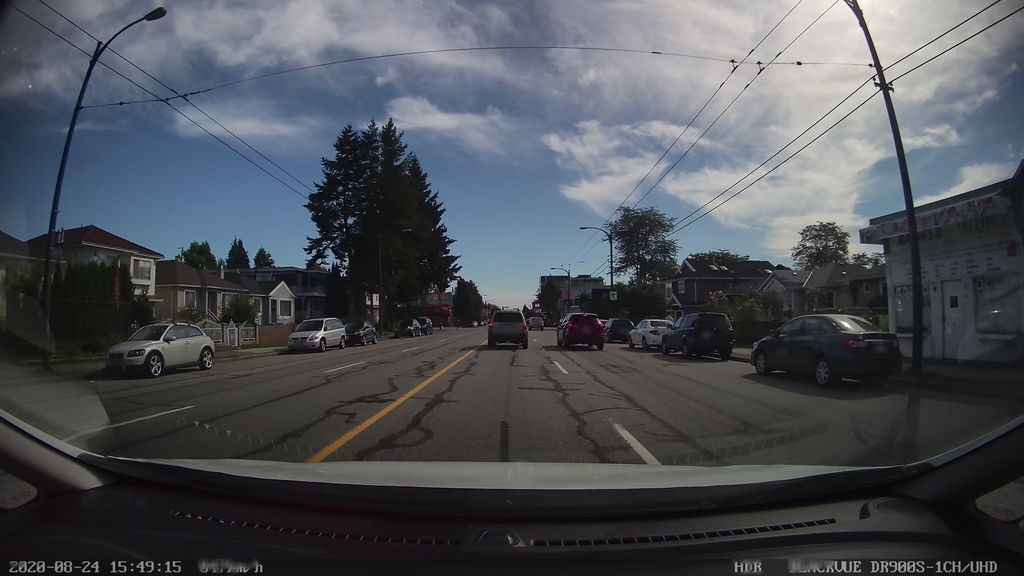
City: vancouver